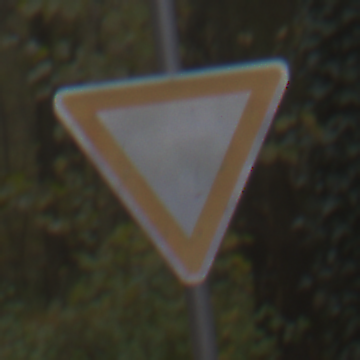
Verkehrszeichen: VorfahrtGewaehren
Umgebung: Outdoor, Nature
Tageszeit: MorningAfternoon
Wetter: Overcast
Licht: Natural
Jahreszeit: Autumn
Kontrast: LowContrast